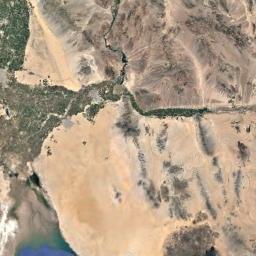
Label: desert